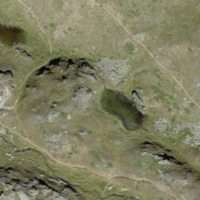
EUNIS habitat code: 26
Species observed at this site:
Plebejus argus
Arnica montana